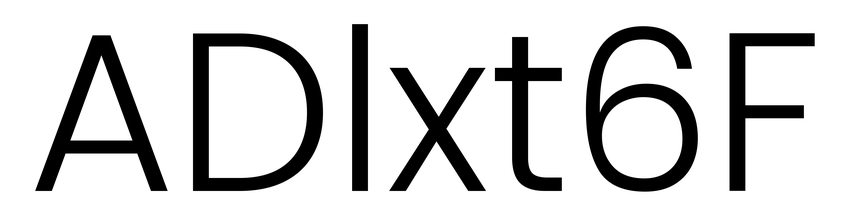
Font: Poppins-Light